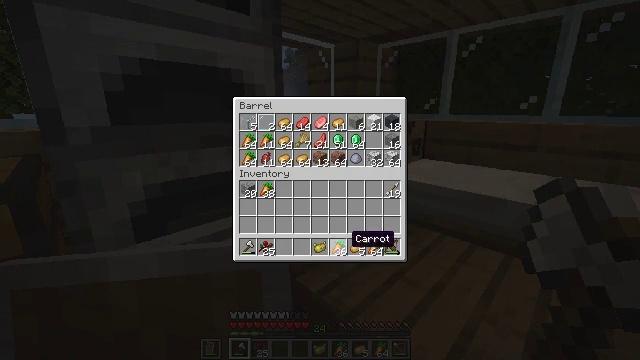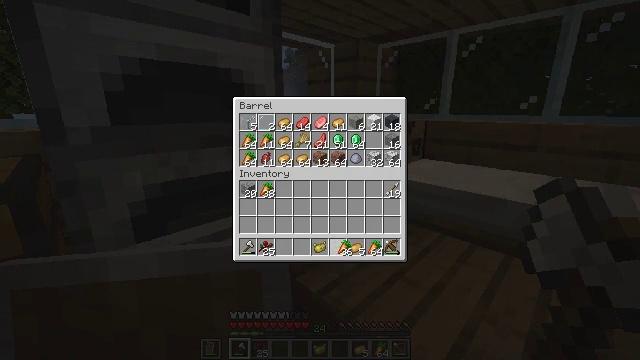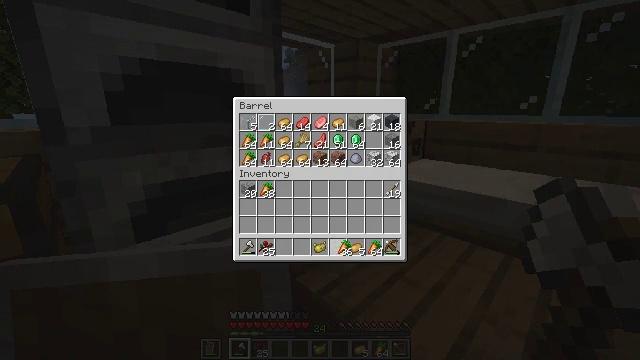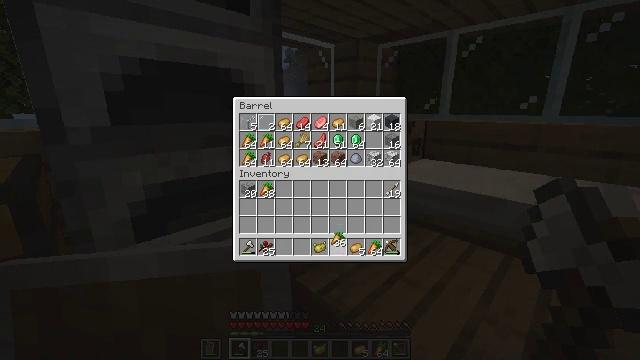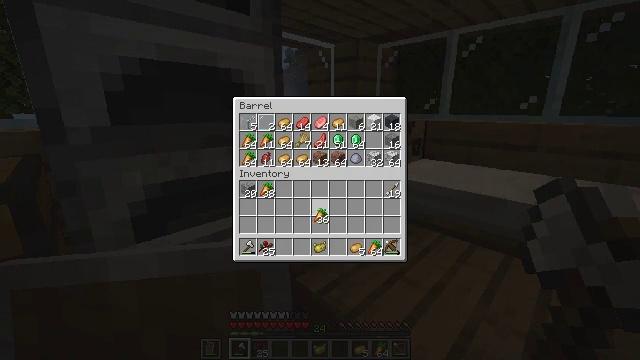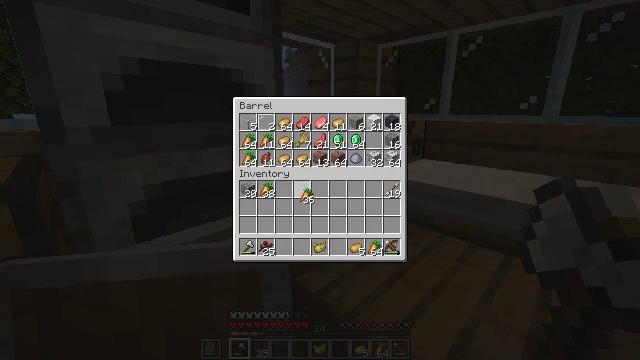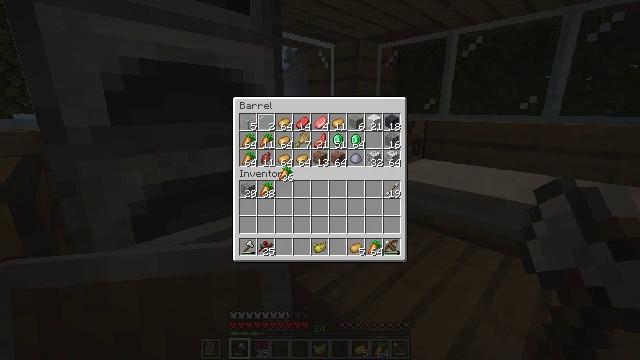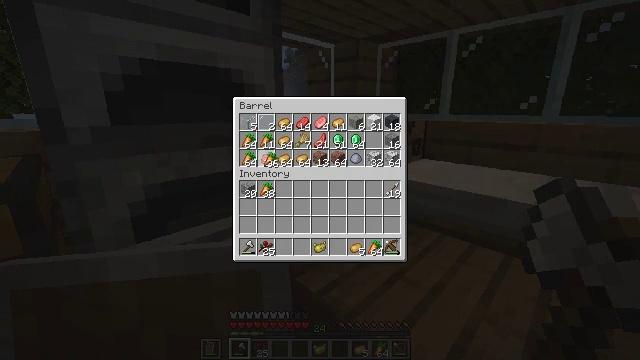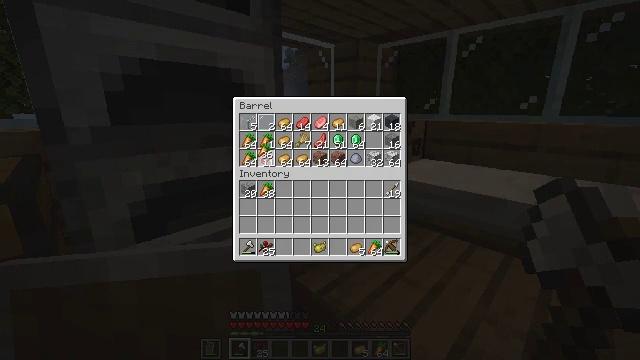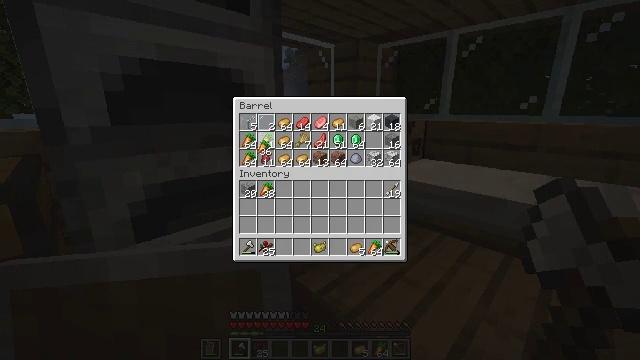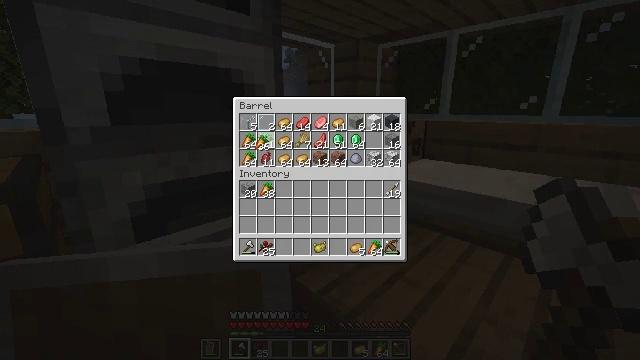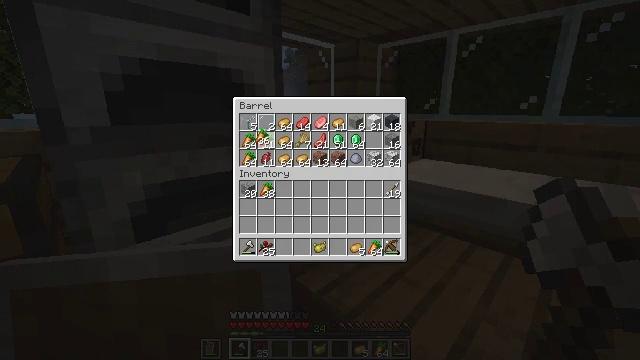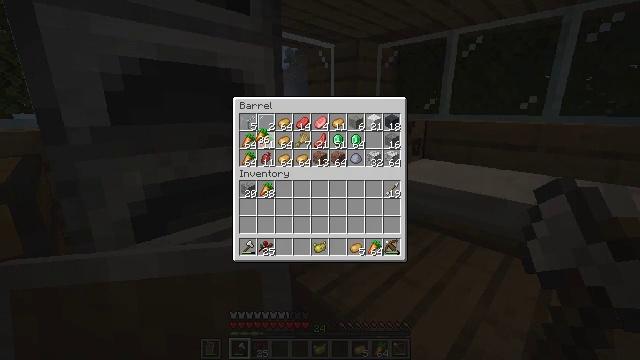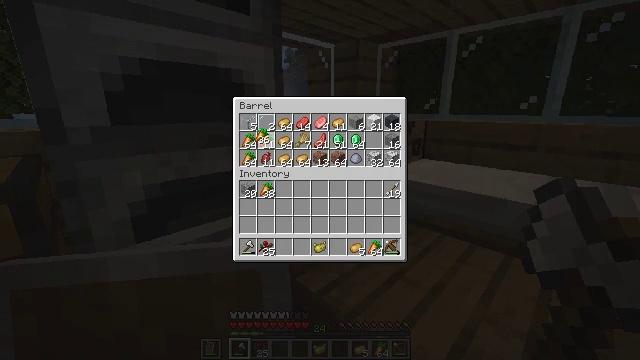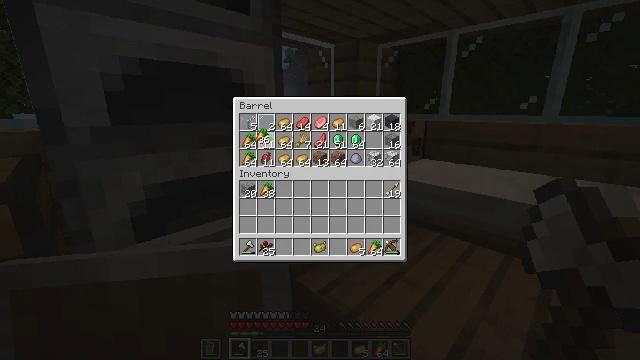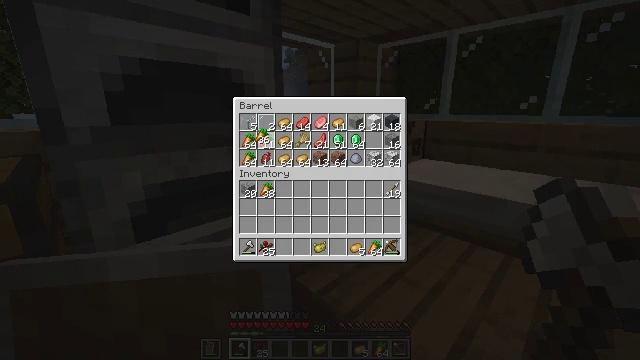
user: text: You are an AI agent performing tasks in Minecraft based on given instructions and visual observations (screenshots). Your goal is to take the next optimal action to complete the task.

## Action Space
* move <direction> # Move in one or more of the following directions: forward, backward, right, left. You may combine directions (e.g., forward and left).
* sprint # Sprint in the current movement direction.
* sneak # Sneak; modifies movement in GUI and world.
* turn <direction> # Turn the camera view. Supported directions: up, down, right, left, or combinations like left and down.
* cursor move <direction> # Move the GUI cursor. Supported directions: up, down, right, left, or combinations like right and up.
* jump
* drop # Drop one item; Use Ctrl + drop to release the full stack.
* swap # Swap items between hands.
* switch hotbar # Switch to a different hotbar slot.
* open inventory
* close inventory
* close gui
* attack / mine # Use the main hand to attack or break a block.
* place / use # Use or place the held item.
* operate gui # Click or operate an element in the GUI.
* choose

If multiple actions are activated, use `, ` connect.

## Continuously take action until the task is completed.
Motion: motion action
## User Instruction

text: Drop a poisonous potato.
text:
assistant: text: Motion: operate gui
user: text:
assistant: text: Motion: operate gui
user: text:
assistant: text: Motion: cursor move up
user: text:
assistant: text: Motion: cursor move left and up
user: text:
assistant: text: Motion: cursor move left and up
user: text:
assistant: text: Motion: cursor move left and up
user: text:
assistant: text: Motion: cursor move left and up
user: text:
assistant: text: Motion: cursor move up
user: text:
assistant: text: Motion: no_op
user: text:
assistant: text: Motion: no_op
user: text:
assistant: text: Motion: no_op
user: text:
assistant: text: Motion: no_op
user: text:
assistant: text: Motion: operate gui
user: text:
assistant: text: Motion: operate gui
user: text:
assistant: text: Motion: operate gui
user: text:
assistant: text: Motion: no_op
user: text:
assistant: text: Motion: no_op
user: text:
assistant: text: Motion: no_op
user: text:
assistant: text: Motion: no_op
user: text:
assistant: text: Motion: no_op
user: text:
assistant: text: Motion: cursor move right and down
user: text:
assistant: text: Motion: cursor move right and down
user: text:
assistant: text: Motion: cursor move right and down
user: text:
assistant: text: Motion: cursor move right and down
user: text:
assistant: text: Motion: no_op
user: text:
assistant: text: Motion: no_op
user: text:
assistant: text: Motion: no_op
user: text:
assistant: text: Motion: no_op
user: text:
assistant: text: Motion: cursor move right
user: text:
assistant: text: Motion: no_op